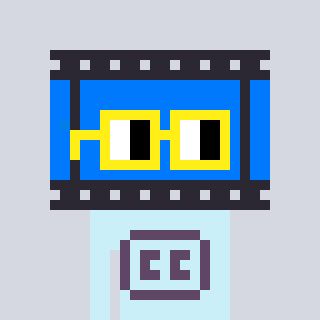
a pixel art character with square yellow glasses, a film strip-shaped head and a cold-colored body on a cool background